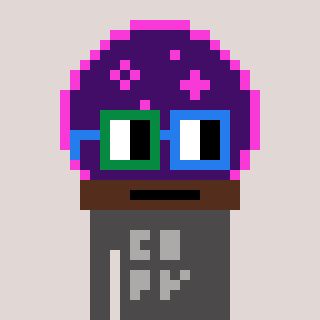
a pixel art character with square green and blue glasses, a crystalball-shaped head and a grayscale-colored body on a warm background